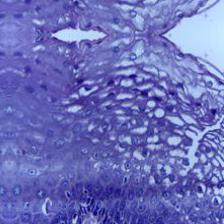
Diagnosis: Normal